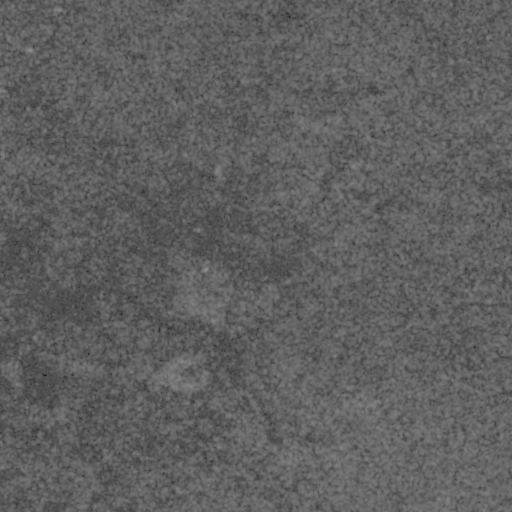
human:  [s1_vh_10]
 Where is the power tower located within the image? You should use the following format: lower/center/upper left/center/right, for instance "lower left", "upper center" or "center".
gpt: The power tower is located in the upper left of the image.
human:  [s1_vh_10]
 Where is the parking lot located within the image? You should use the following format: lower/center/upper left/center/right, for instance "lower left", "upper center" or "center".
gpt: There is no parking lot in the image.

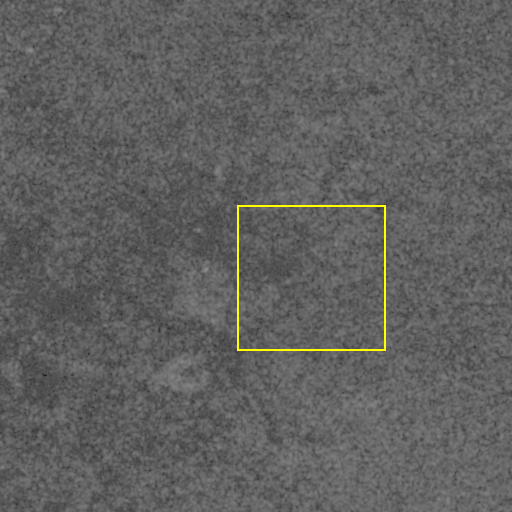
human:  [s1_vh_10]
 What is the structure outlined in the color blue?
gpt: There is no blue outline.
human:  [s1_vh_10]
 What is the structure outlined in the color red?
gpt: There is no structure outlined in red.